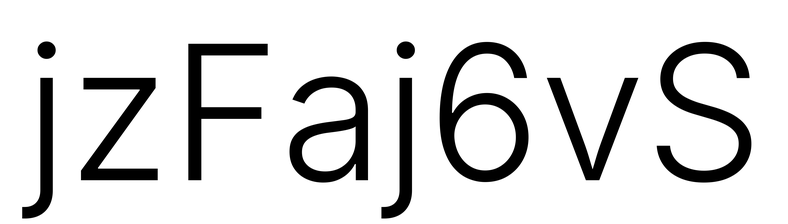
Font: Inter_Light